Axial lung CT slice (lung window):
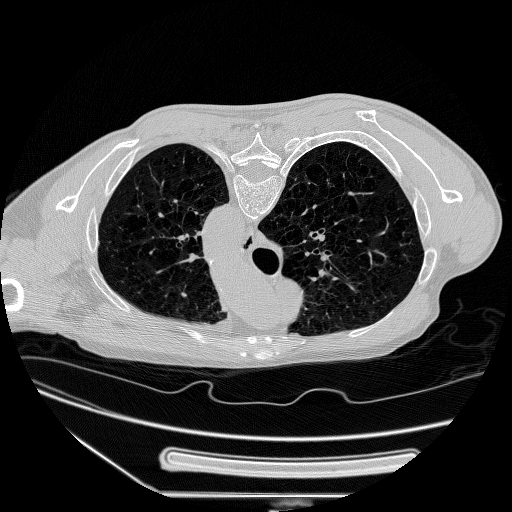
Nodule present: no